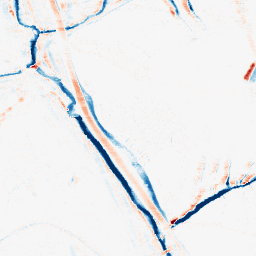
Category: morphological
Decomposition family: morphological_ellipse
Decomposition parameters: operation: average
width: 5
height: 10
Upsampling method: bicubic_16x
Upsampling parameters: scale: 16
Upsampling scale: 16